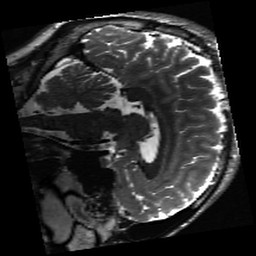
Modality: inplaneT2
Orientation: sagittal